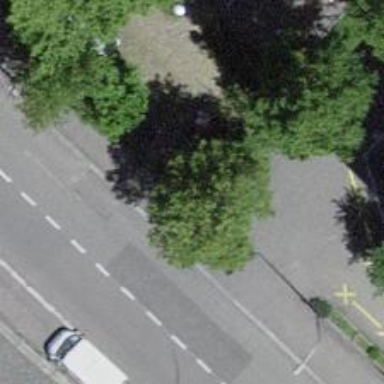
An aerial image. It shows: Brown bench in the vicinity.